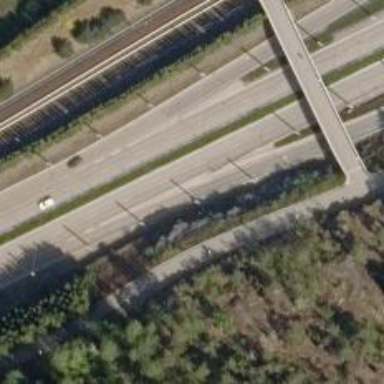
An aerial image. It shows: Primary link highway with asphalt surface.